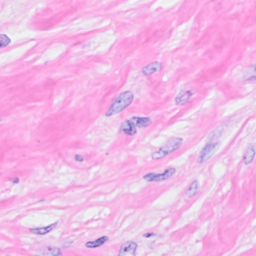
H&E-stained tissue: Breast